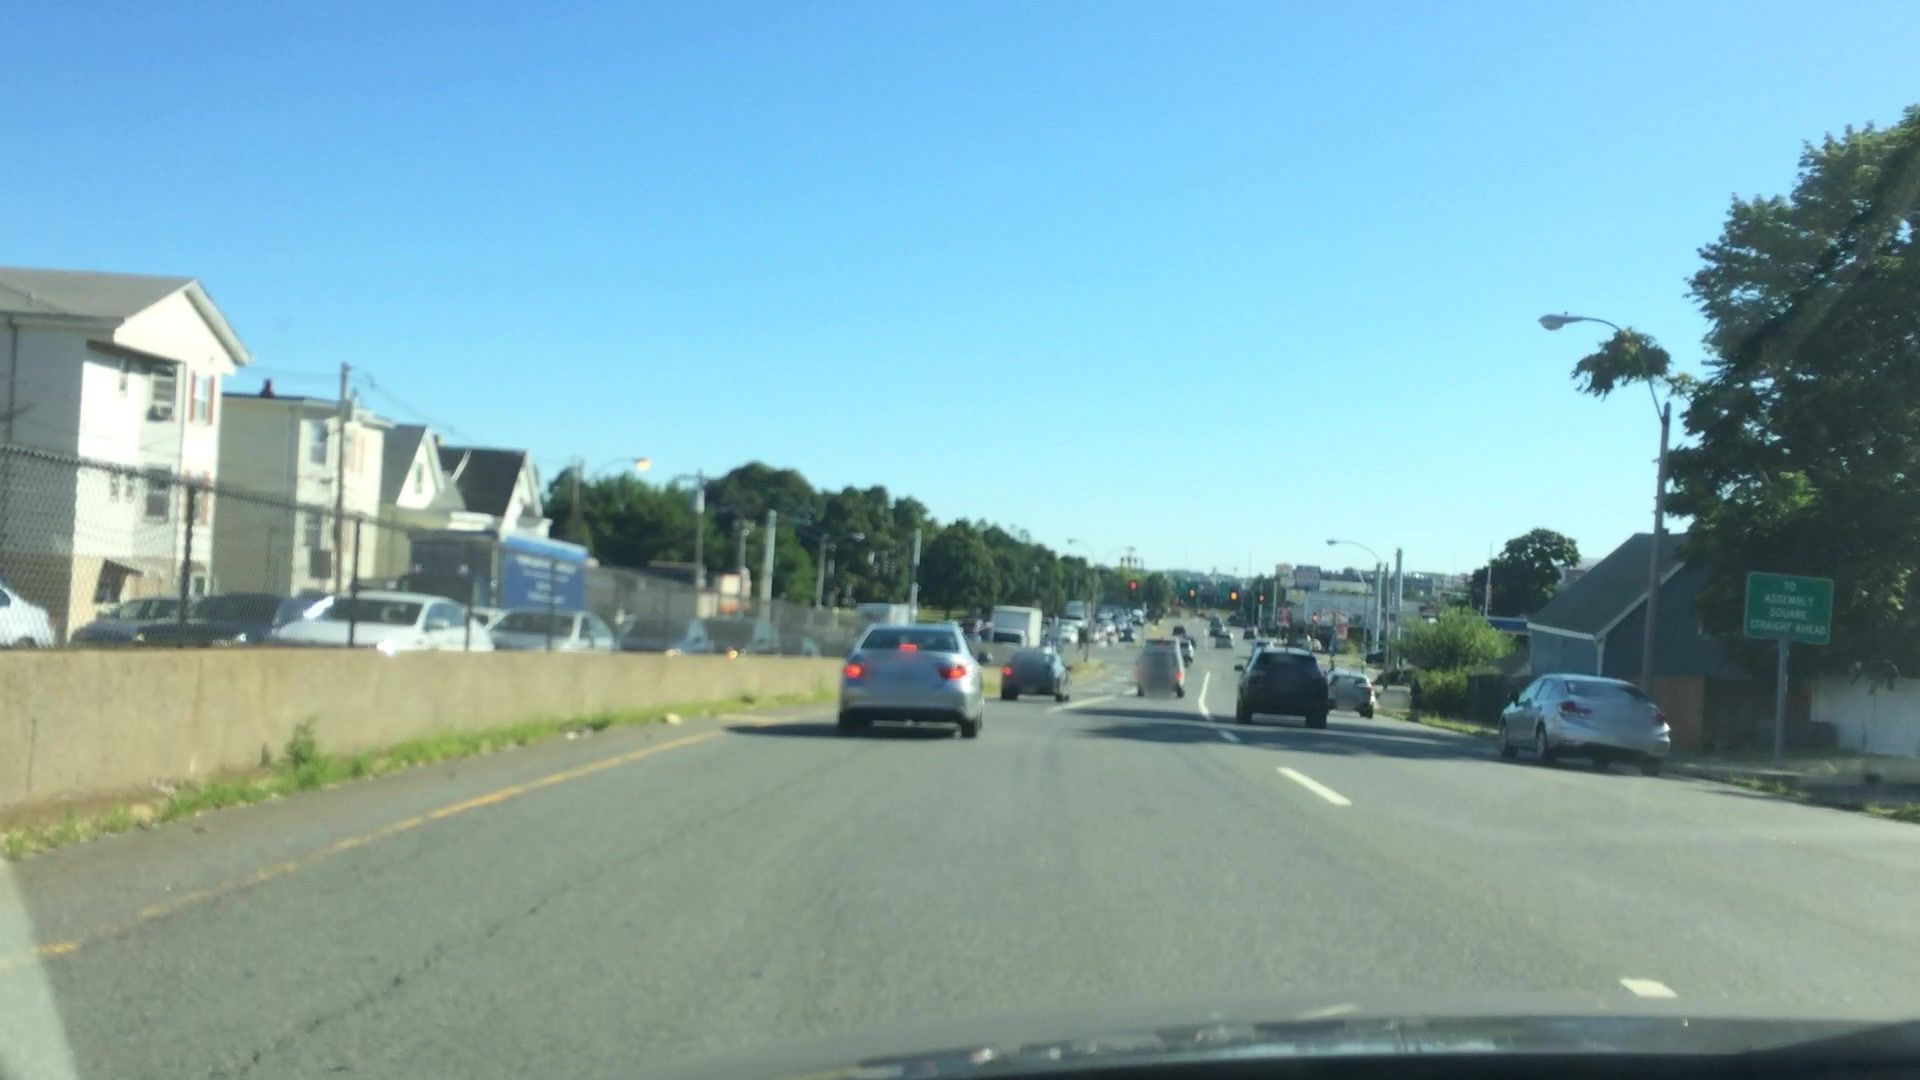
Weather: clear
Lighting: day
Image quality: good
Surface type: driving surface
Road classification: trunk
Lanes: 3, 4
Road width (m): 45.7
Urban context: urban centre
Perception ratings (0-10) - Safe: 4.6, Lively: 6.89, Beautiful: 4.36, Boring: 2.45, Depressing: 2.41, Wealthy: 2.95